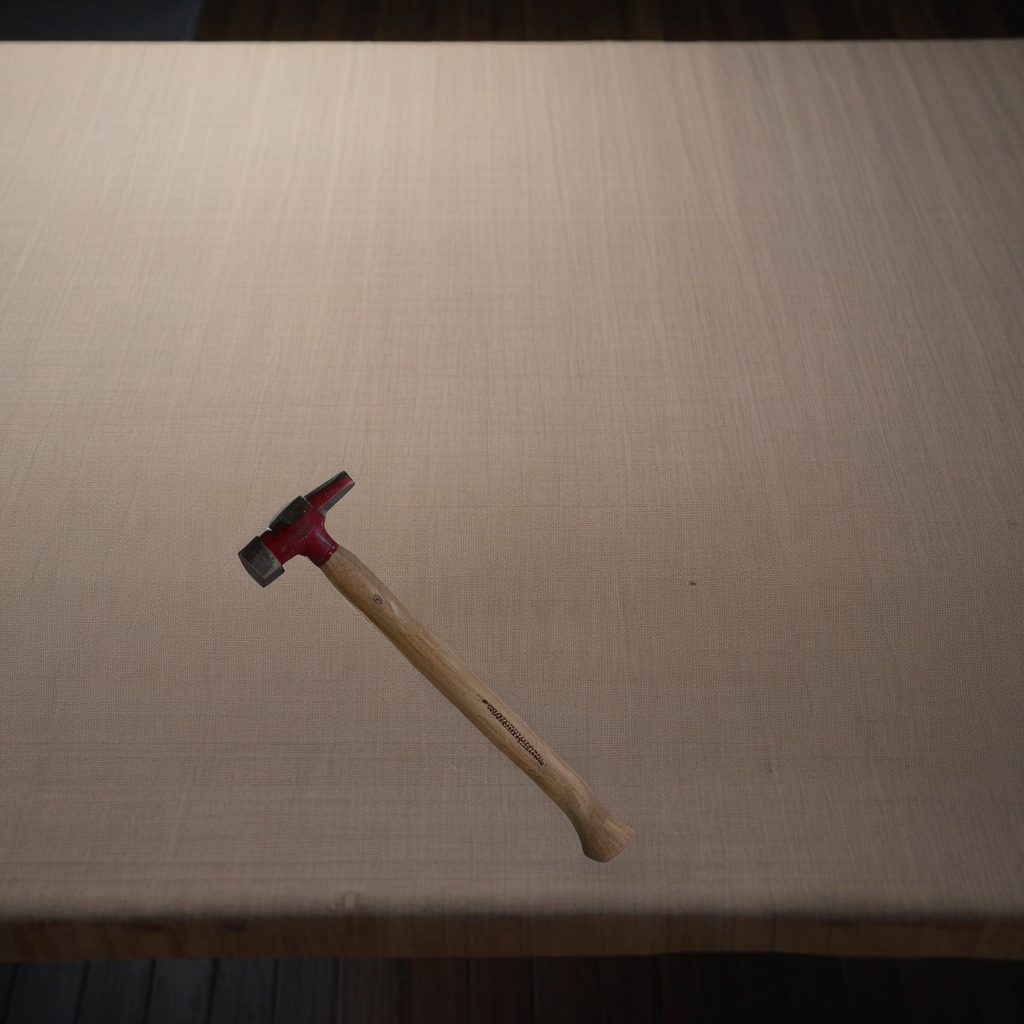
A hammer is lying on a wooden table.